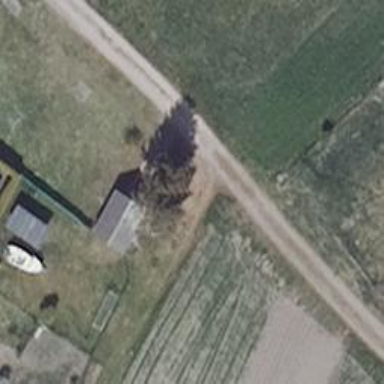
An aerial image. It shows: Driveway.